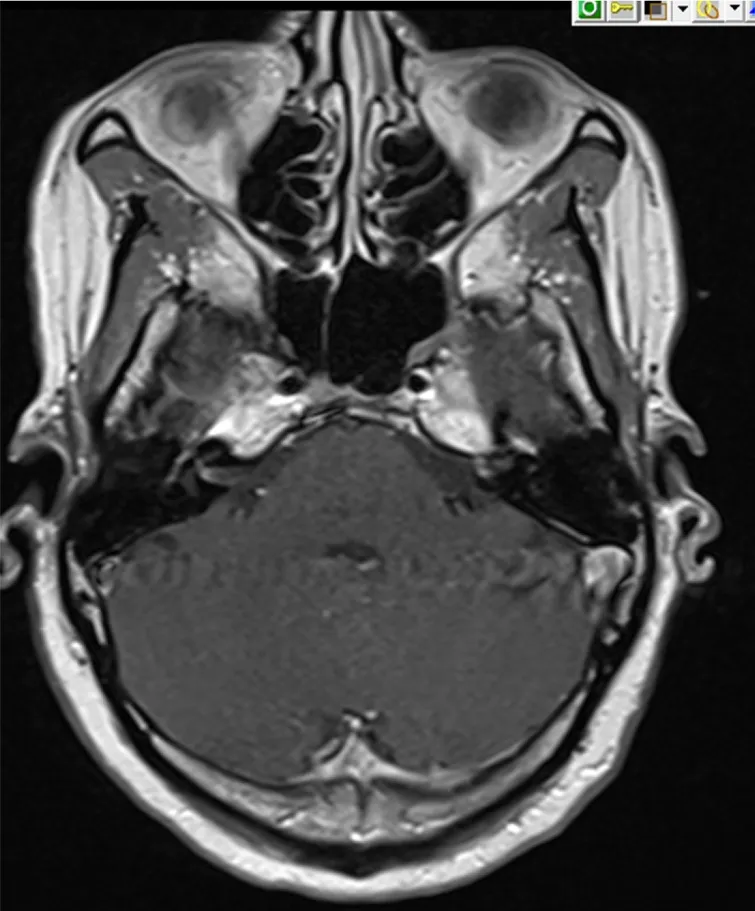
Thin cut Axial T1 postcontrast imaging through the internal auditory cancals demonstrates enhancement of the bilateral 7th/8th cranial nerve complexes.
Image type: radiology (mri)